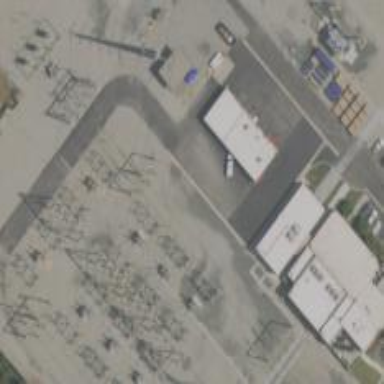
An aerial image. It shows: Switch for power supply.